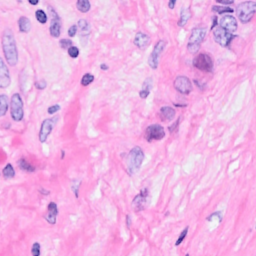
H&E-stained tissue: Breast